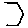
Label: hexagon